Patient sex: M
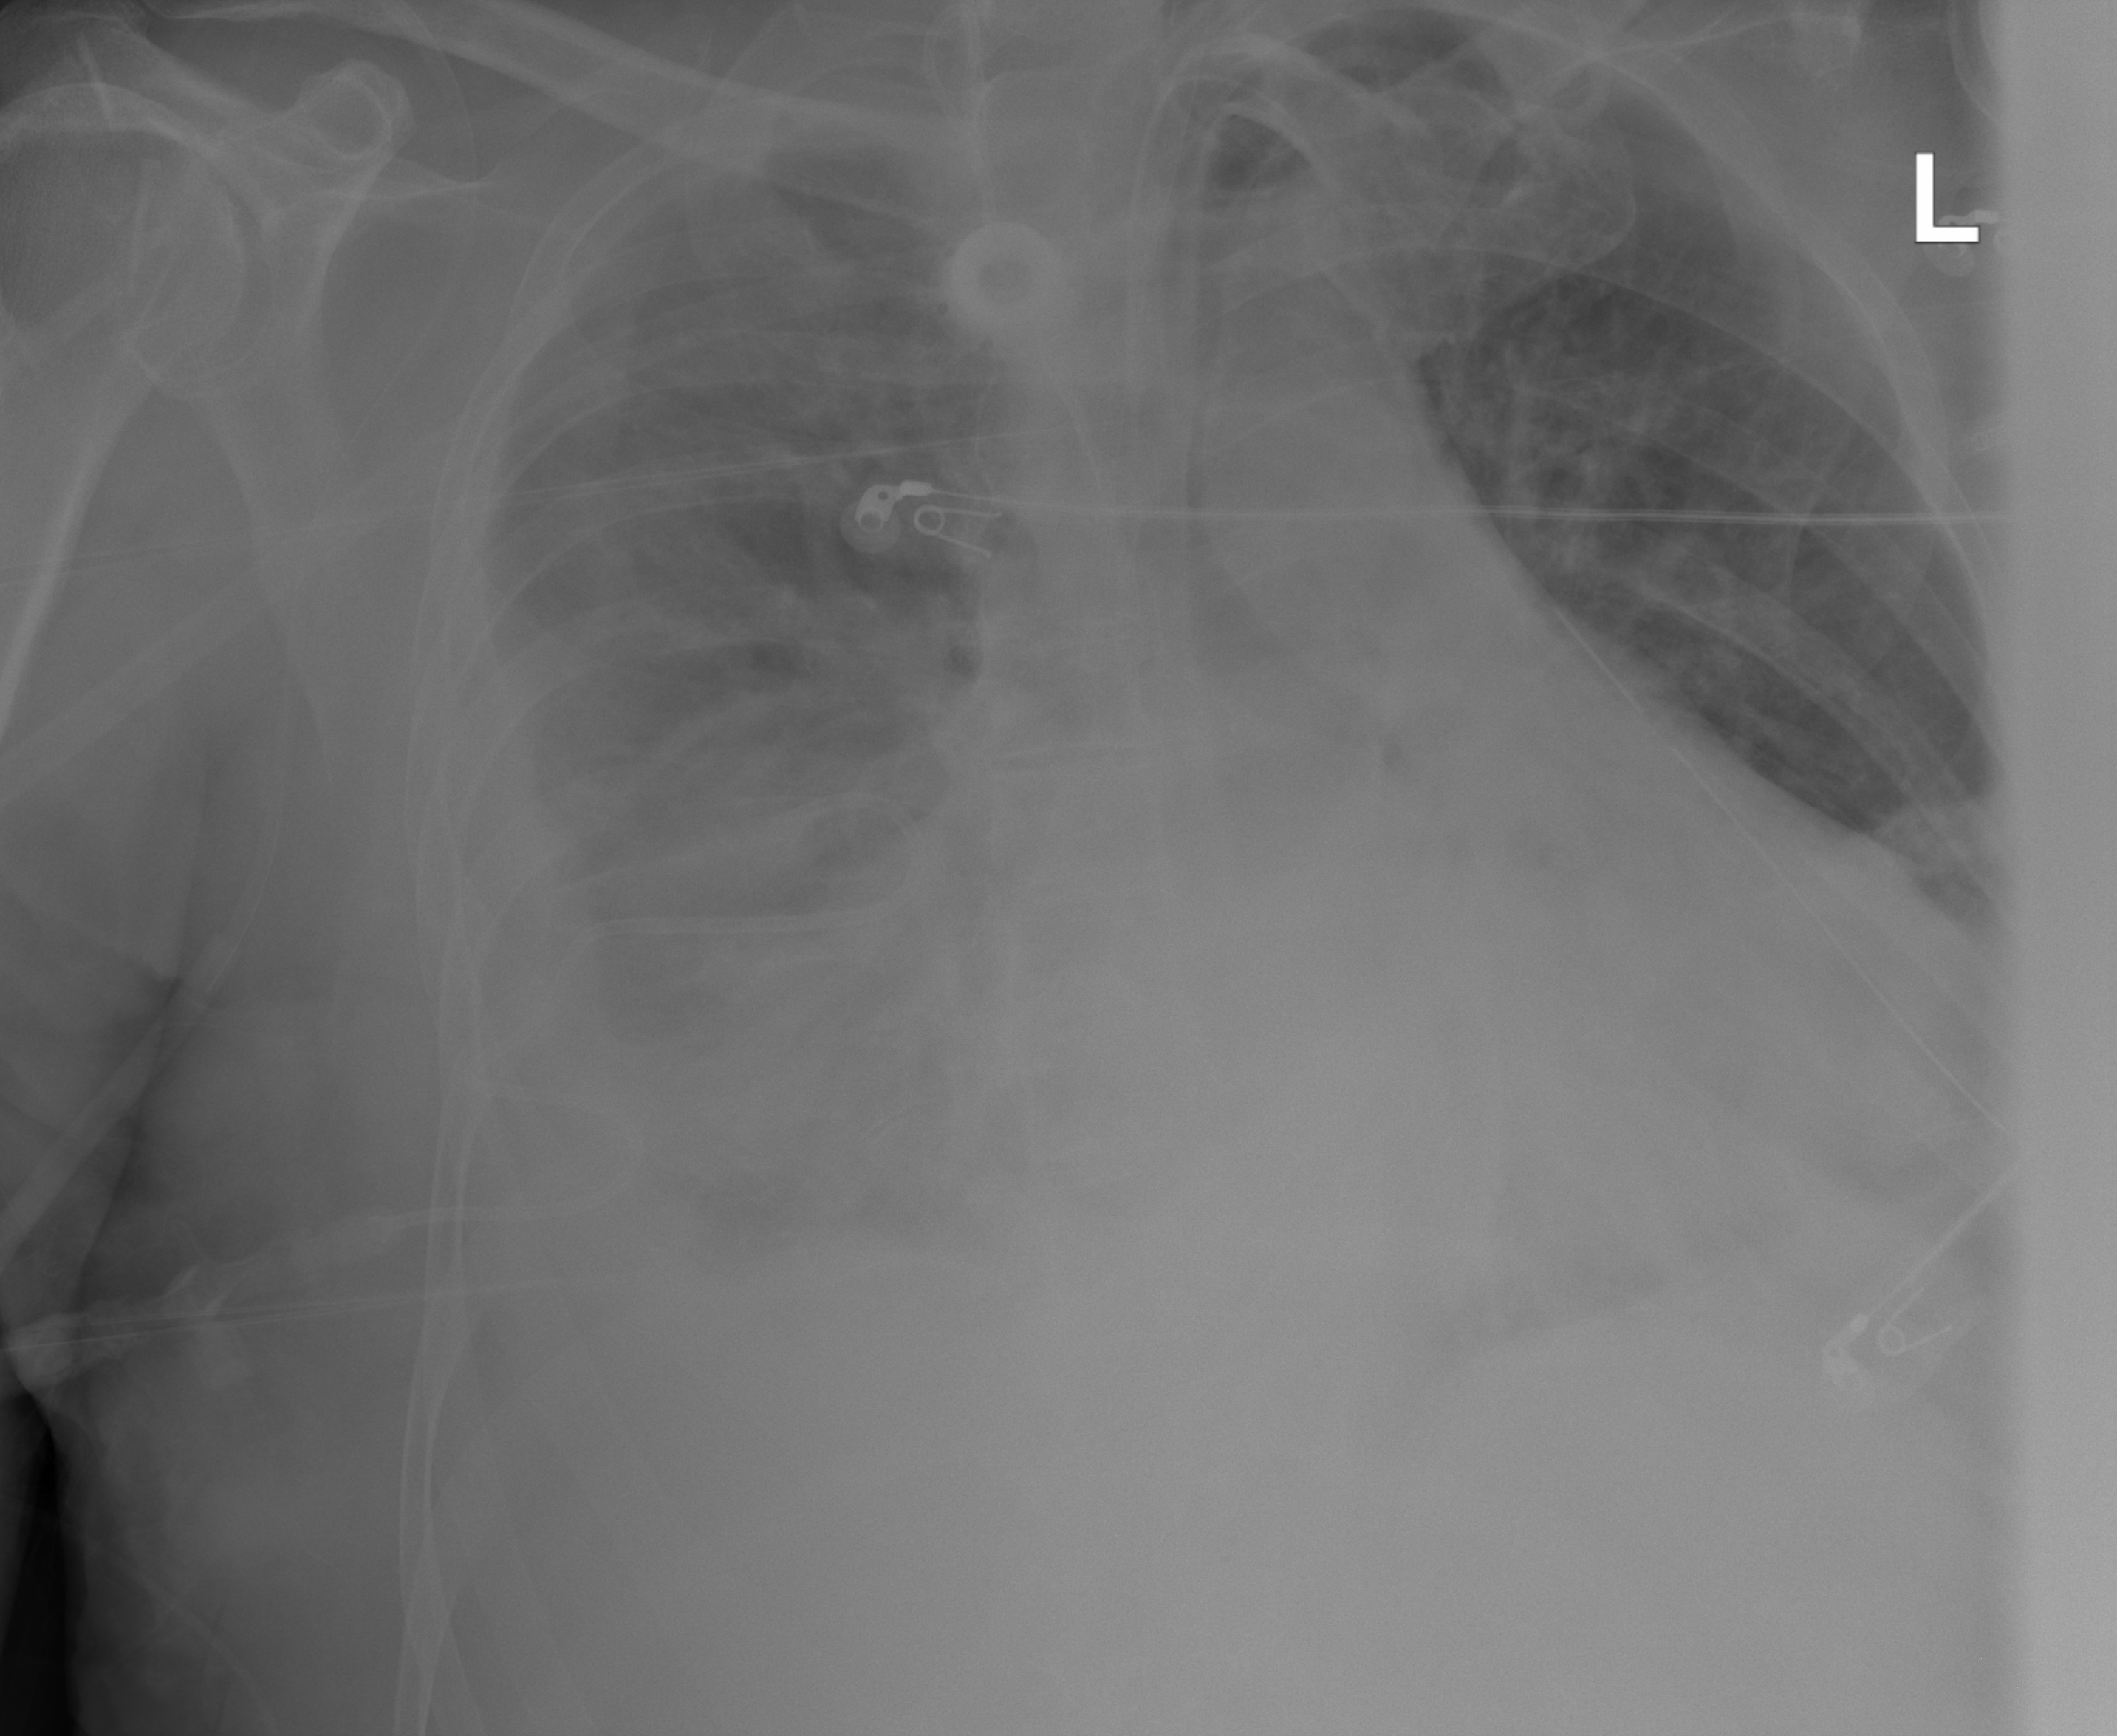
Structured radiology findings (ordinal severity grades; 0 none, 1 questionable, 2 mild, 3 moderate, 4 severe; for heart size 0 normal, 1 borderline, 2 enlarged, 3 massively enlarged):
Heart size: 2
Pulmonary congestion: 2
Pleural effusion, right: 3
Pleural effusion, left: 2
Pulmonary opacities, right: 2
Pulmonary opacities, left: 0
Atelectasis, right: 3
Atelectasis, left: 2